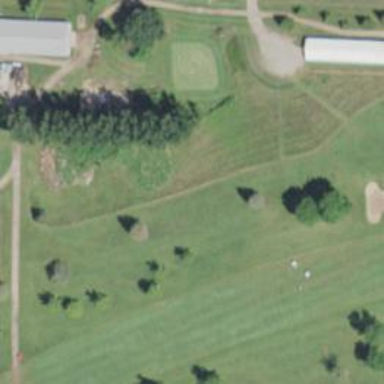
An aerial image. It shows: Golf rough area.